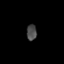
Tissue: lung
Cell type: Myeloid cells
Senescence score: 0.6154
Nuclear area (px): 157
Mean DAPI intensity: 72.701